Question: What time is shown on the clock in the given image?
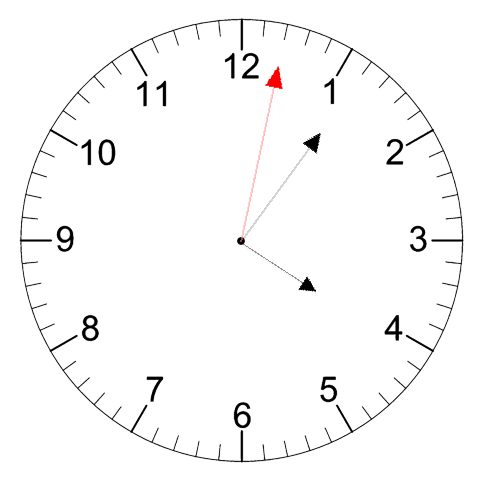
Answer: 04:06:02